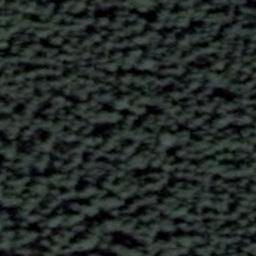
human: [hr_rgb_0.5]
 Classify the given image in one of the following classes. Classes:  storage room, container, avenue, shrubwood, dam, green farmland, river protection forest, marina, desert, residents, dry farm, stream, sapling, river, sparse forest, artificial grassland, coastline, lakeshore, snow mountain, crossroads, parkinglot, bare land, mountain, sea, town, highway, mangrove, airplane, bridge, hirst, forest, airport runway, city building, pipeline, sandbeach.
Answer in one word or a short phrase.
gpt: forest